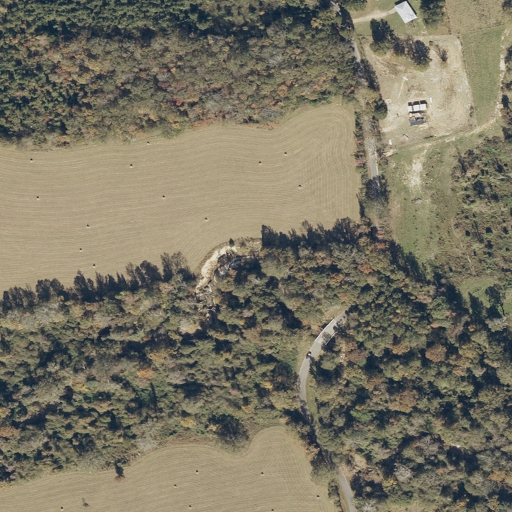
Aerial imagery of valley in Mississippi named Hooker Hollow containing pasture, mixed forest, deciduous forest, open development, woody wetlands, shrub, evergreen forest, and low intensity development